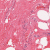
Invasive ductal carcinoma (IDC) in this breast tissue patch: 0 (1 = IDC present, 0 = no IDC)